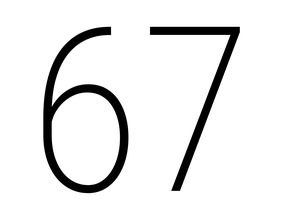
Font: Roboto_Condensed_ExtraLight